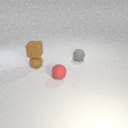
small gray rubber sphere to the right of small brown rubber sphere